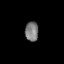
Tissue: lung
Cell type: Myeloid cells
Senescence score: 0.637
Nuclear area (px): 254
Mean DAPI intensity: 122.89